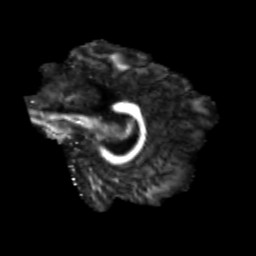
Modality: FA
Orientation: sagittal
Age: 20
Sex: female
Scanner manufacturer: siemens
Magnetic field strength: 3 T
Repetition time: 3.5 s
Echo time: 0.125 s